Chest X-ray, PA view. Patient: 50 years old, sex M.
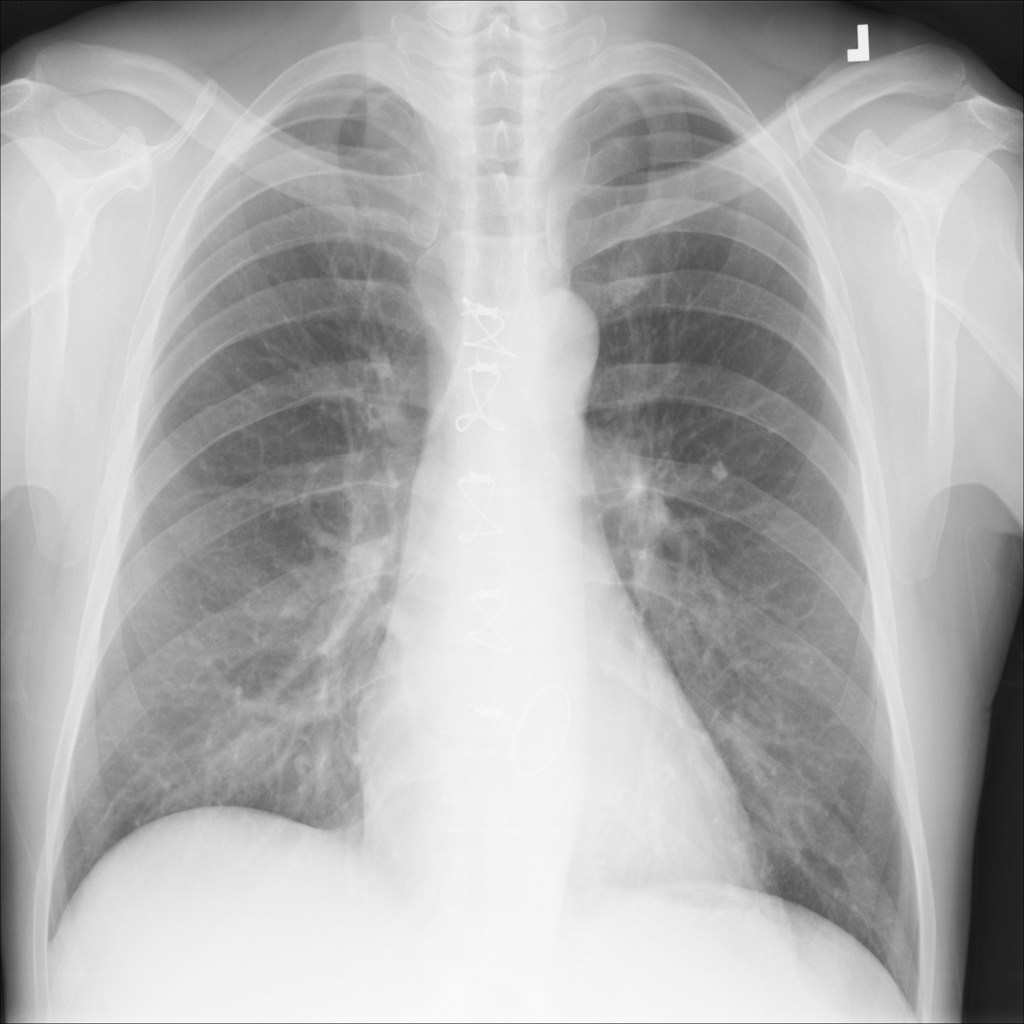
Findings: No Finding